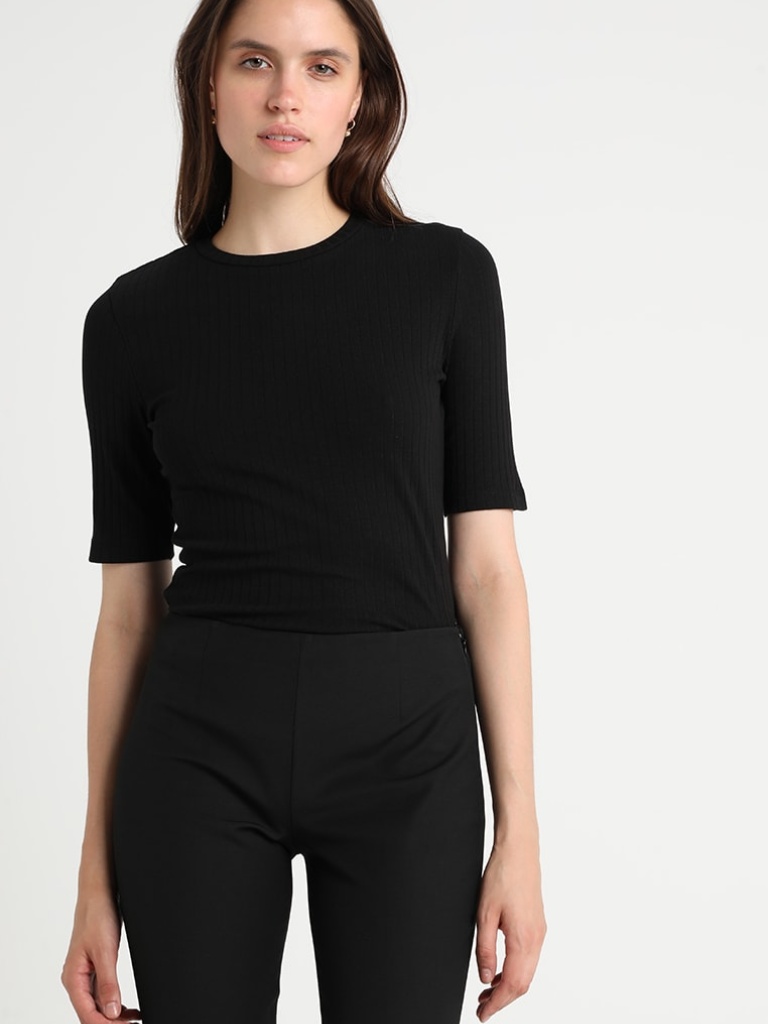
jersey tight short sleeve hip length Fully Tucked in crew t-shirt